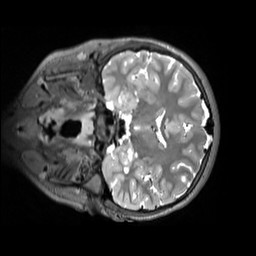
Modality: T2w
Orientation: coronal
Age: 11
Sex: female
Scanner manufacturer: siemens
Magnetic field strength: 3 T
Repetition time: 3.2 s
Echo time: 0.408 s